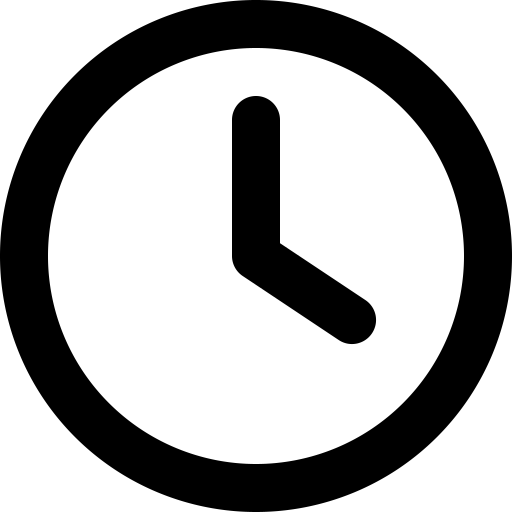
Tags: icon, FontAwesome, fa-icon, outline, clock